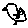
Label: bird